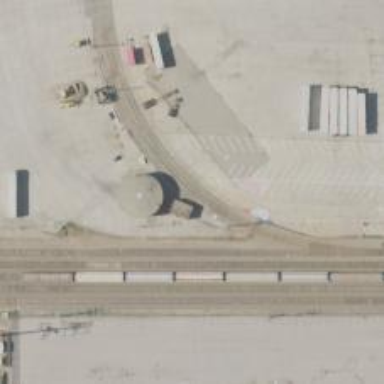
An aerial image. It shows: Railway yard in service.